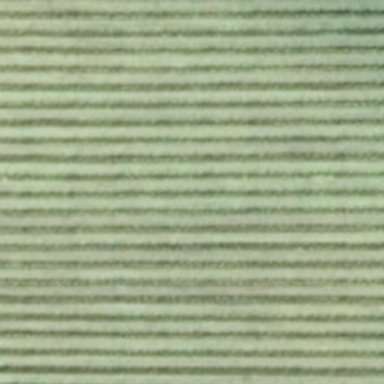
There is a piece of formland .